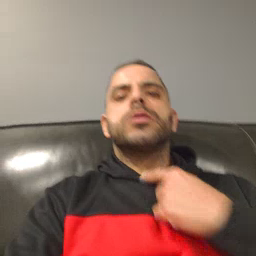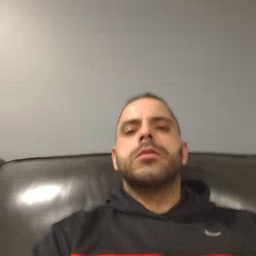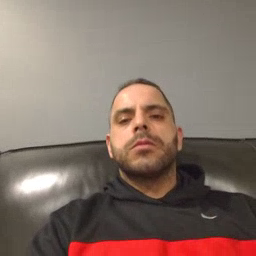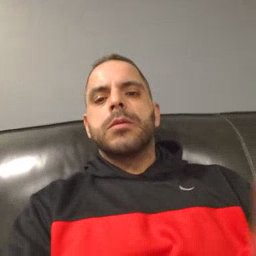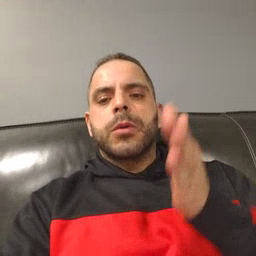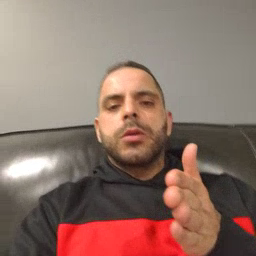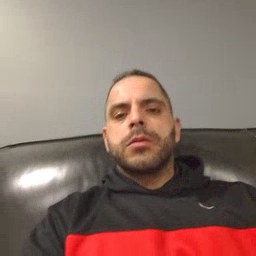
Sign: person